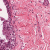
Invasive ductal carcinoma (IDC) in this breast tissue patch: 0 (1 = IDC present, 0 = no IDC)